Field crop: maize
Growth stage: 2
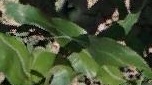
Species: maize